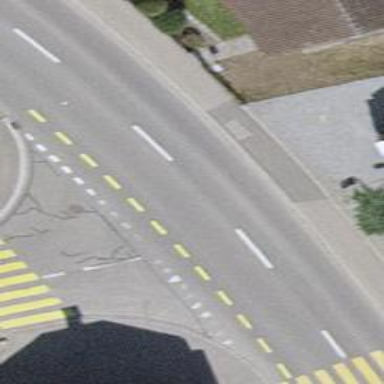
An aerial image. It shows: Road with "give way" sign.